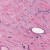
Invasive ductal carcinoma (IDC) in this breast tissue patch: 0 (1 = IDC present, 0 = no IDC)